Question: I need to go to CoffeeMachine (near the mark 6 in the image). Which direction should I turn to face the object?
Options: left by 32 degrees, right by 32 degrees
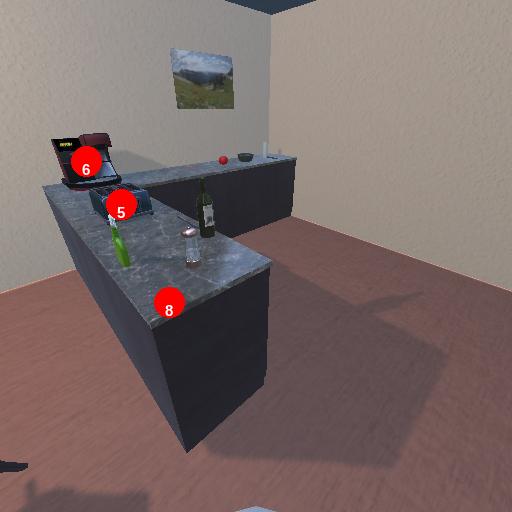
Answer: left by 32 degrees